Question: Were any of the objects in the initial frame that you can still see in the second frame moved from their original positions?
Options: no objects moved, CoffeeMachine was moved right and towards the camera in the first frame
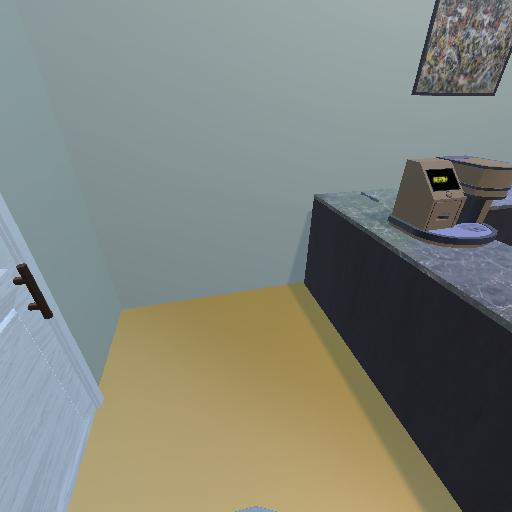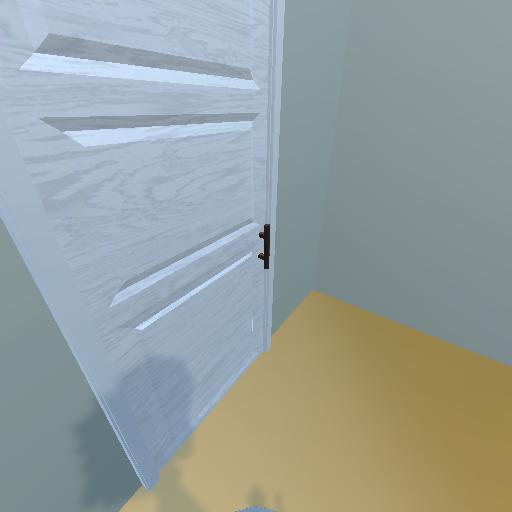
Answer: no objects moved